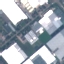
Label: Industrial